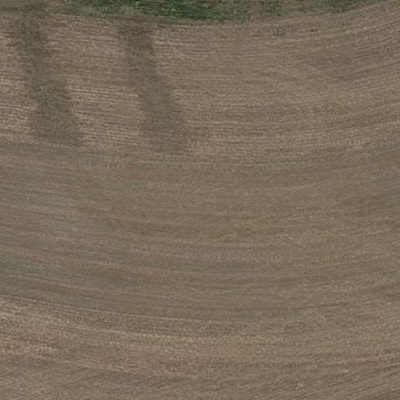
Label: bField